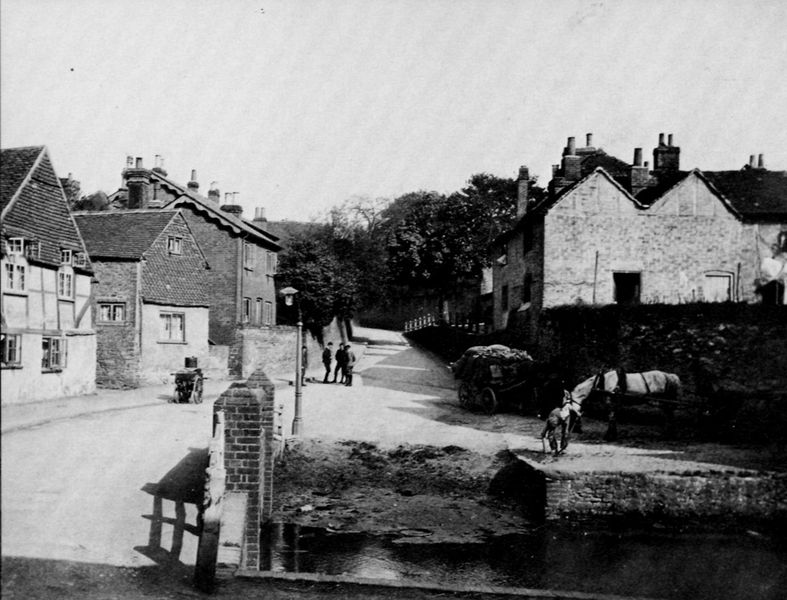
Titel: Godalming, Surrey Mill Lane
Künstler: Francis Frith
Schlagwörter: baum, gruppe, himmel, laub, mann, schatten, wasser, weiß, bäume, fluss, landschaft, menschen, see, stadt, teich, ufer, äste, fenster, grau, laterne, licht, männer, schwarz, strasse, tür, dach, gebäude, haus, weg, zaun, mensch, holland, bach, einsamkeit, gracht, häuser, mühle, spiegelung, zweige, brücke, gatter, gewässer, kanal, sonne, land, kind, wald, kamin, kamine, karren, landleben, pferd, räder, schornstein, zaumzeug, sommer, ruhe, ansicht, fassade, fassaden, ort, passanten, leer, dorf, dächer, giebel, mauer, schornsteine, ziegel, hecke, landstraße, bauernhof, fußgänger, kutsche, platz, speichen, rand, damm, wagen, kai, stille, böschung, wehr, foto, fotografie, ortschaft, photographie, schlote, fensterrahmen, gehsteig, dachfenster, geschirr, schwarz weiss, schimmel, photo, schiefer, fachwerk, tränke, gespann, gaul, schindeln, anger, fuhrwerk, dachgiebel, giebelfenster, zeigel, dorfstraße, besinnlich, eternit, rposs, schorschteine, beschaulich, fofografie, brücke mauer, verschindelung